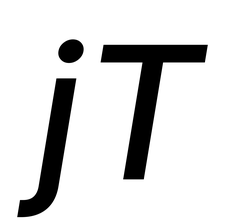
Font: Inter-Italic_Medium_Italic